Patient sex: M
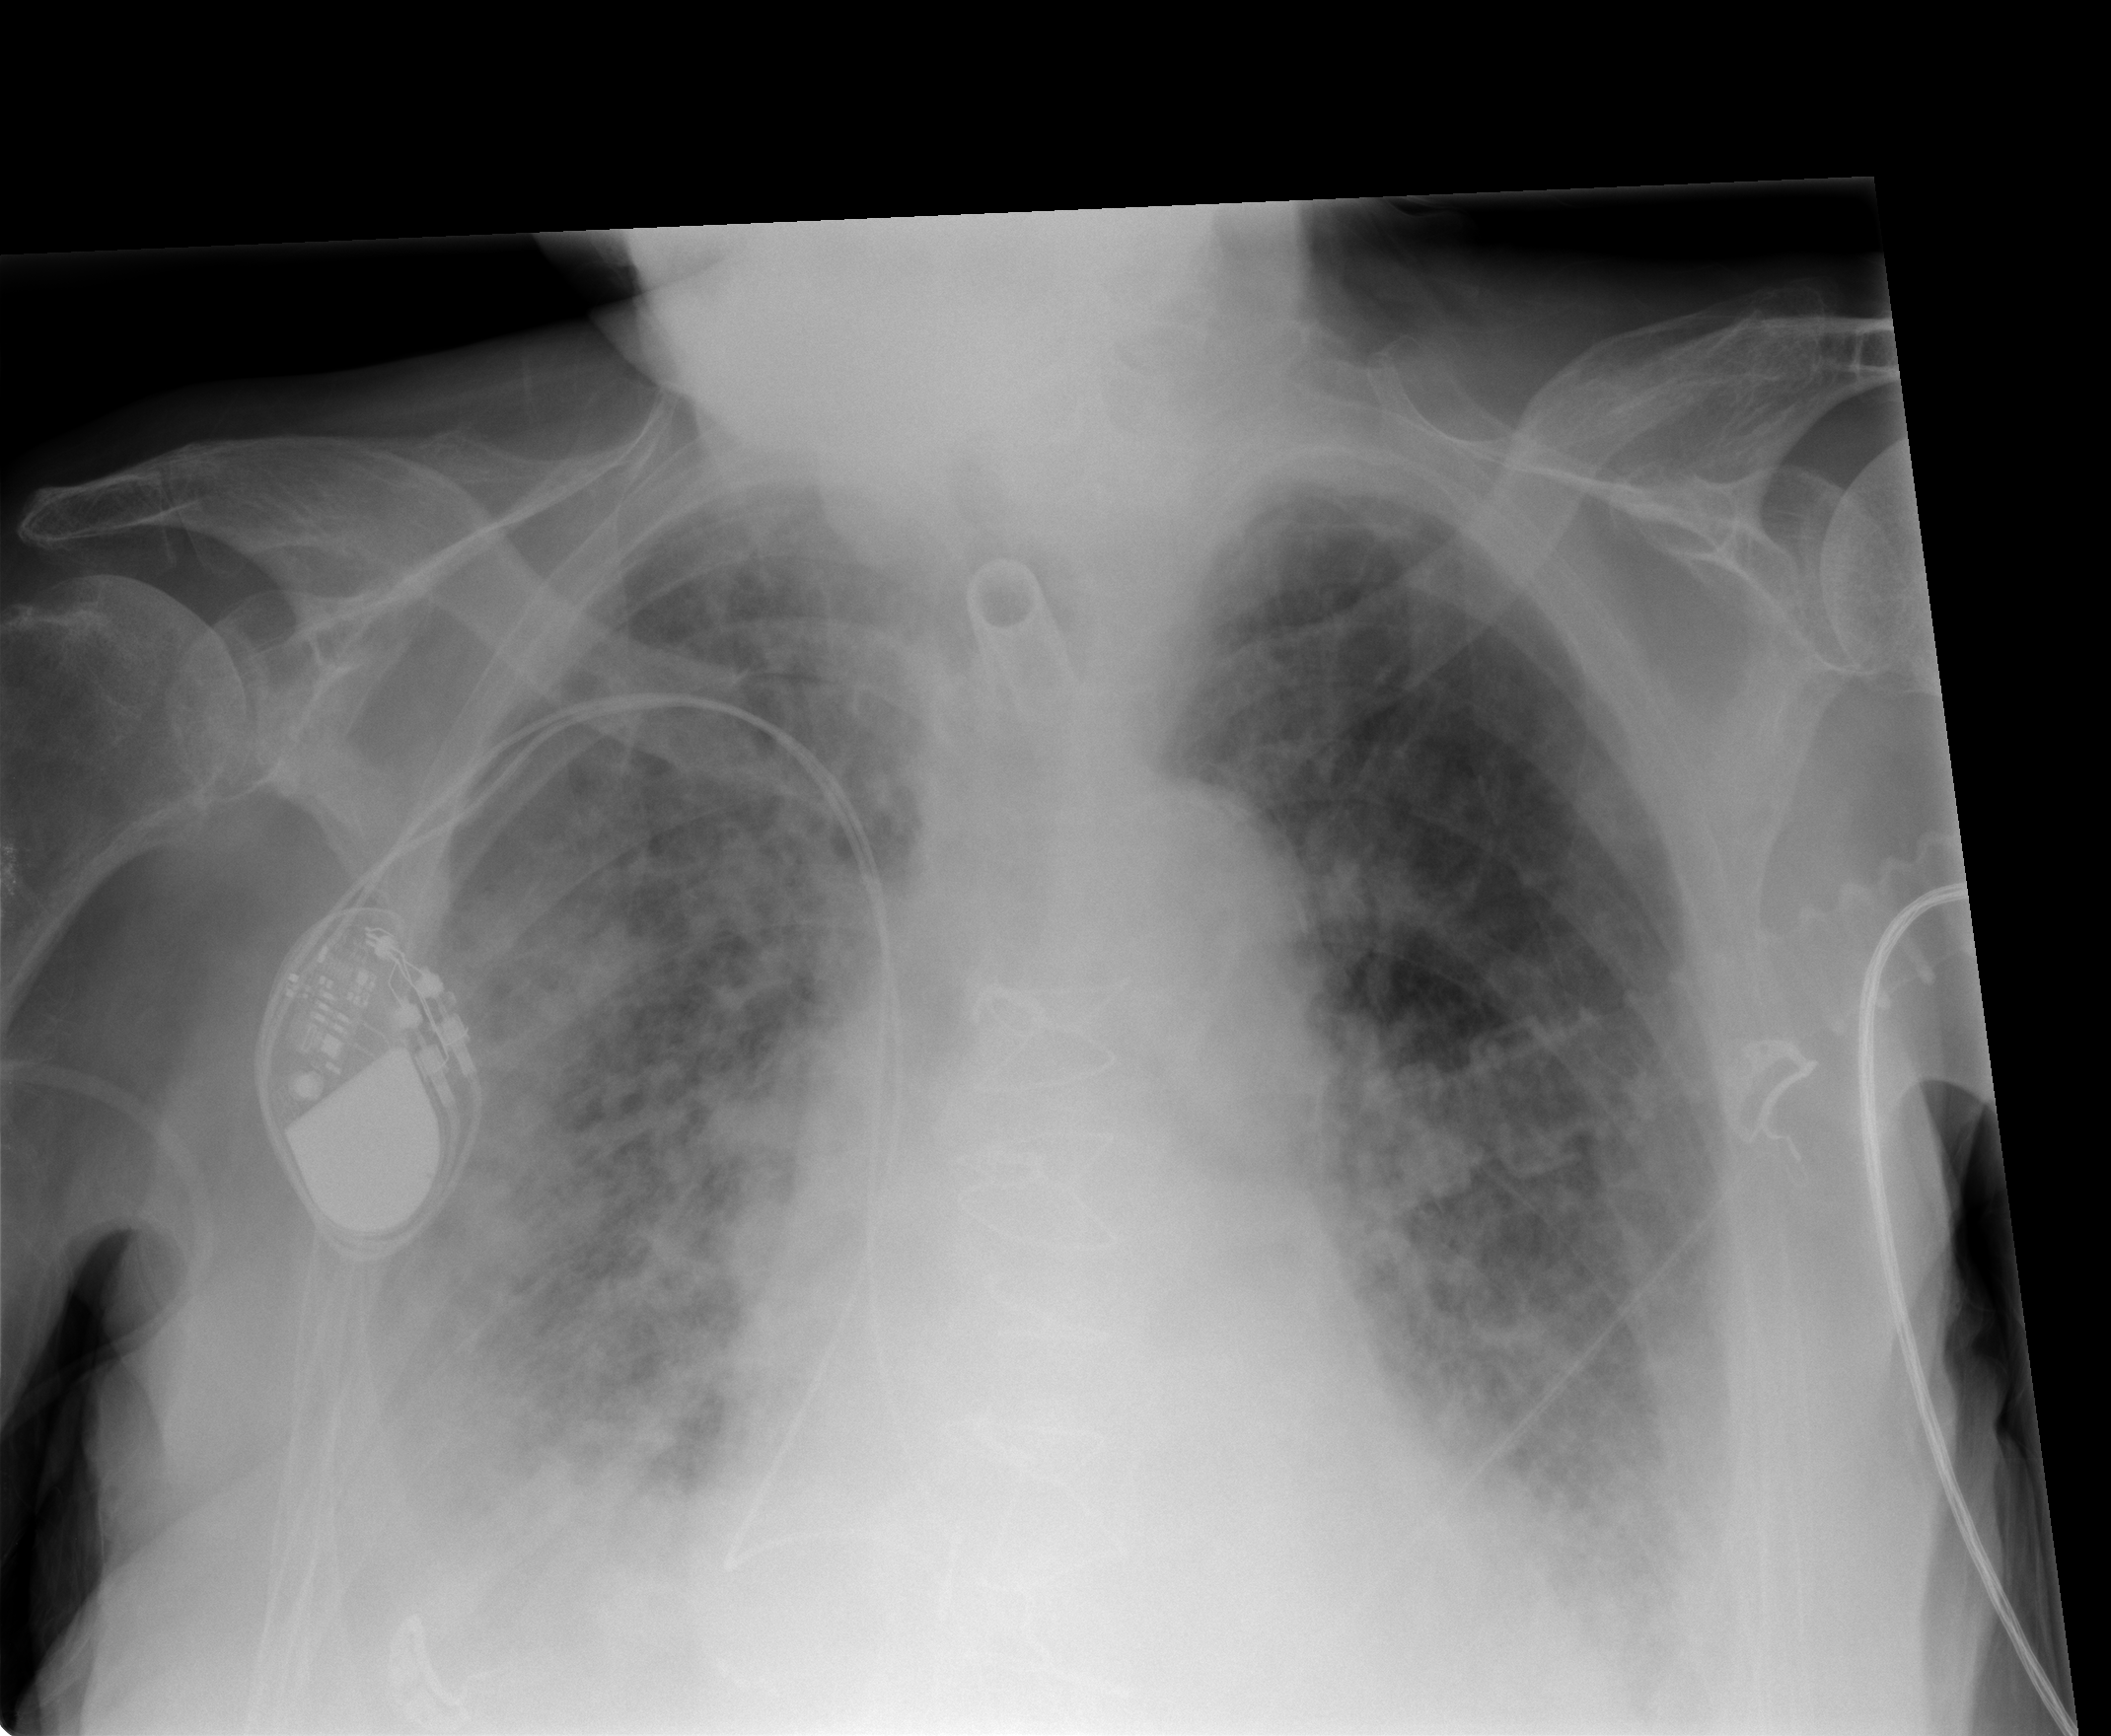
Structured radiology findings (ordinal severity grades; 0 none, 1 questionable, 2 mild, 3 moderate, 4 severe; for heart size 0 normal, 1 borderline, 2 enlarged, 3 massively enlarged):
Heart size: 0
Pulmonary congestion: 2
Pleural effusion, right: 2
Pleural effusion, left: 2
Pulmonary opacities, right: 3
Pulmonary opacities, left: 3
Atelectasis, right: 2
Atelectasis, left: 2